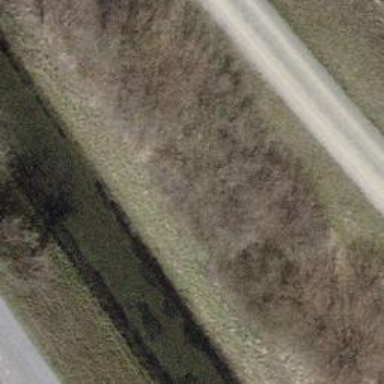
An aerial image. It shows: Track with grade3 tracktype.